Question: I have the following GUI design and the questions are in red.

Basically I have one Ribbon on top, and a main area below. The main area as you can see
contains lots of panes. These are all floatable, dockable all that good stuff. I will use AvalonDock.
So yeah my main questions are on the image, but they are more meant to start
a conversation. I am sure you guys have done something similar and can share stuff related to this.
Just to be clear, I use visual studio 2012, c#, wpf, prism, and avalondock. Of course I try to organize
things according to MVVM pattern.
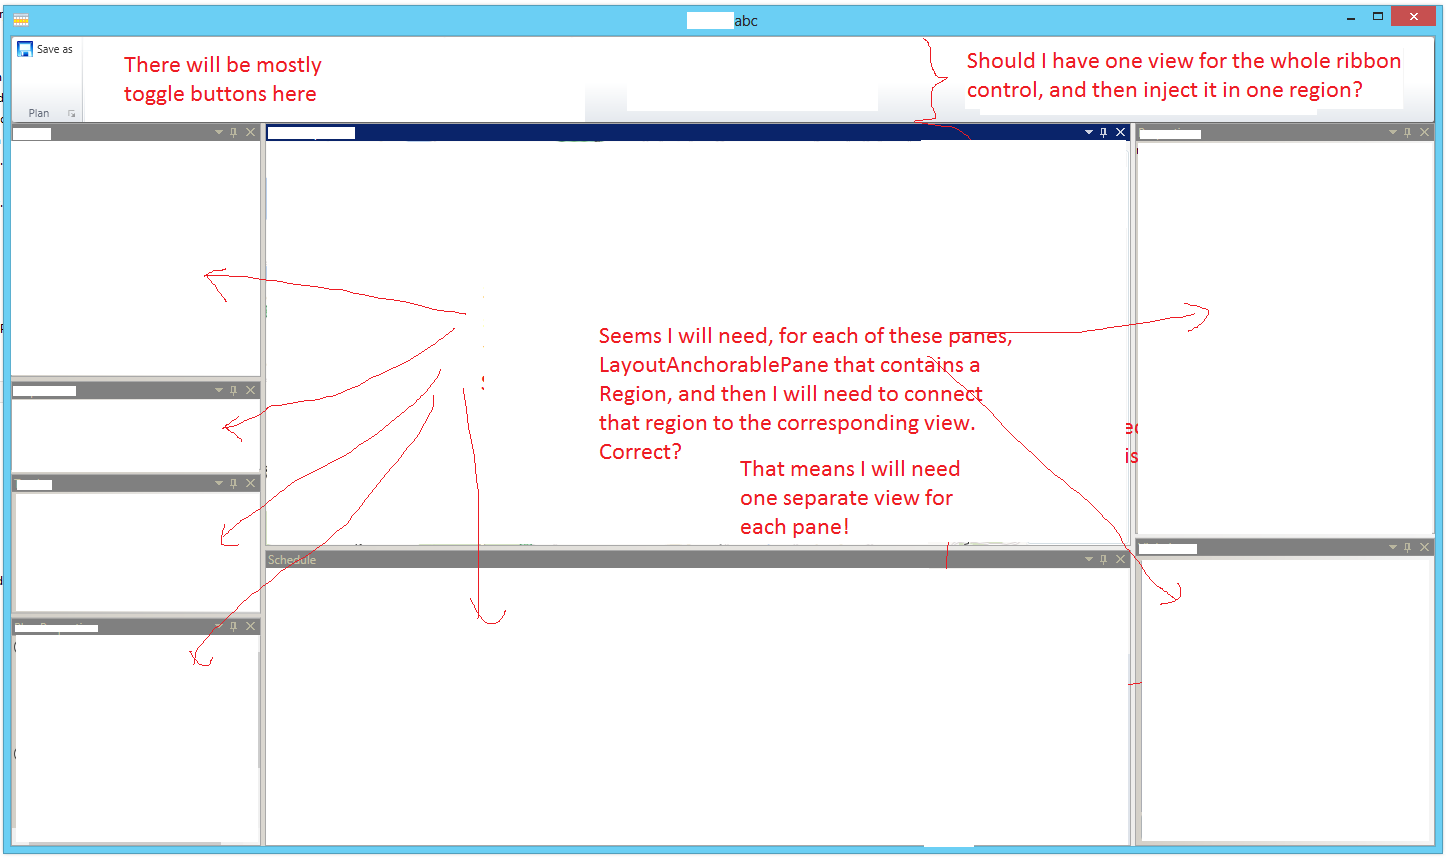
Answer: Ribbon: It depends. Are you going to be adding and removing sections to the Ribbon? Both while running and from a development standpoint. If yes to either, then break apart the ribbon into View/ViewModels as appropriate. If no, then just make one View/ViewModel for the entire Ribbon region.
Yes, you want individual View/ViewModels for these sections. Can consider DockPanel as well for means to establish the components.
I would have a MenuRegion for the Ribbon, and Workspace region for below. In the Workspace View, I'd create the layout and assign each to its own Region which has the corresponding View/ViewModel.